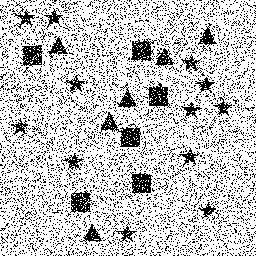
Squares: 6
Triangles: 6
Stars: 12
Total shapes: 24